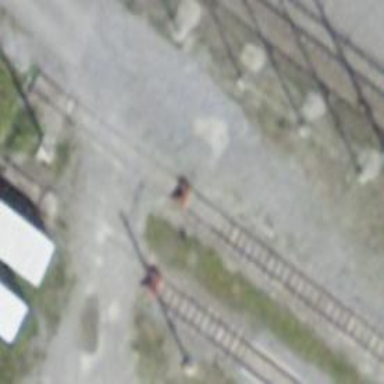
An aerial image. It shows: Railway buffer stop.